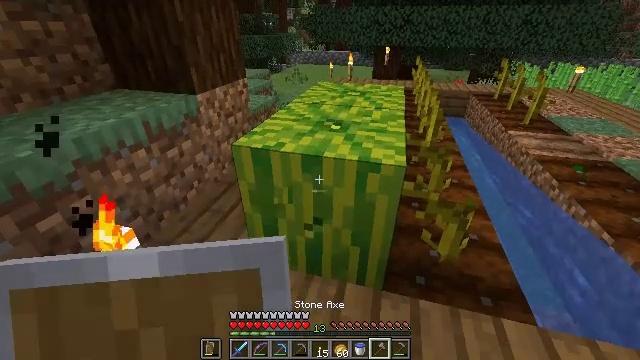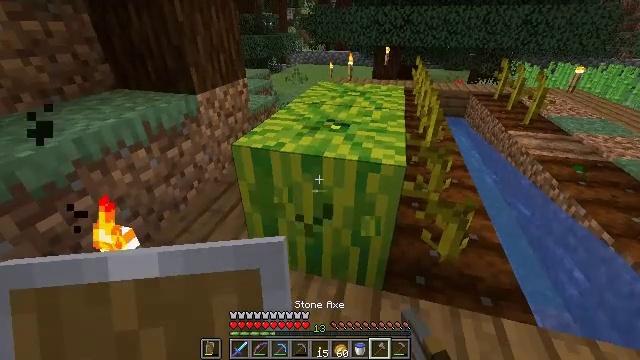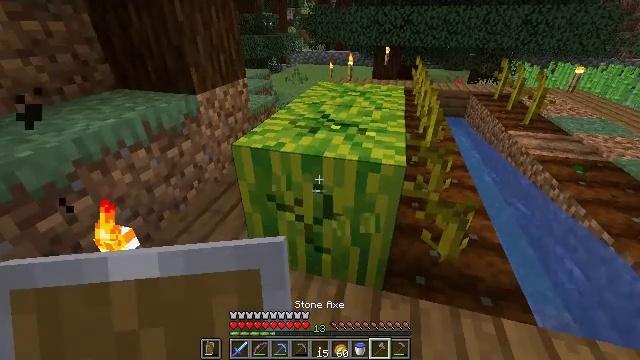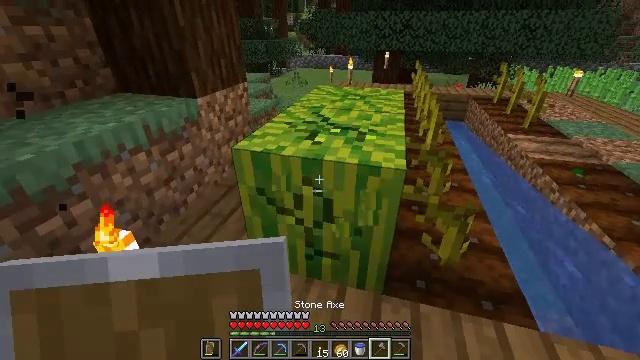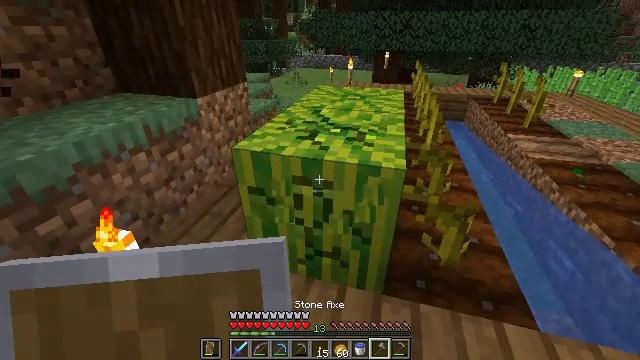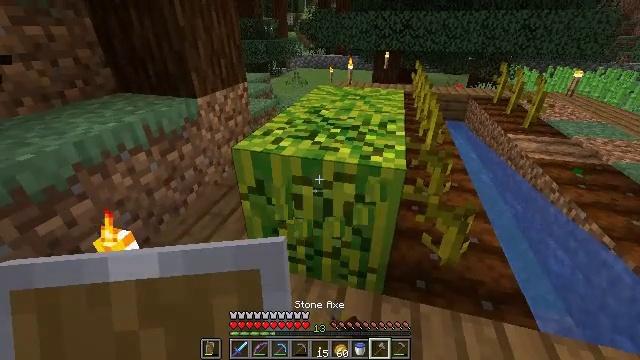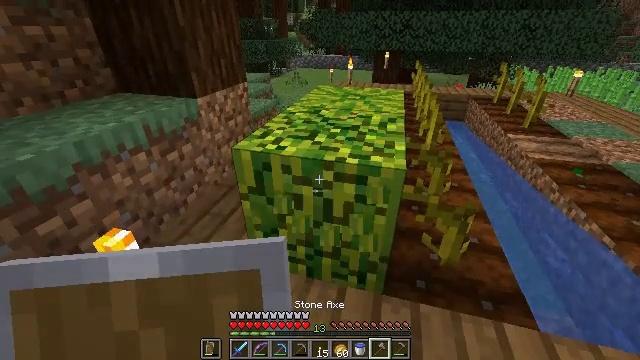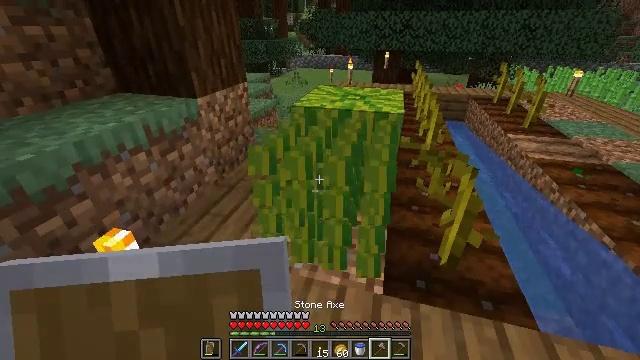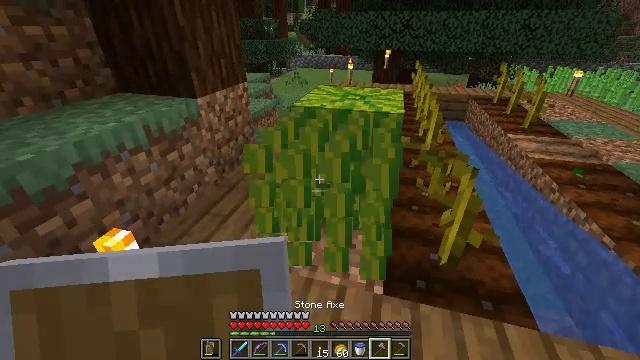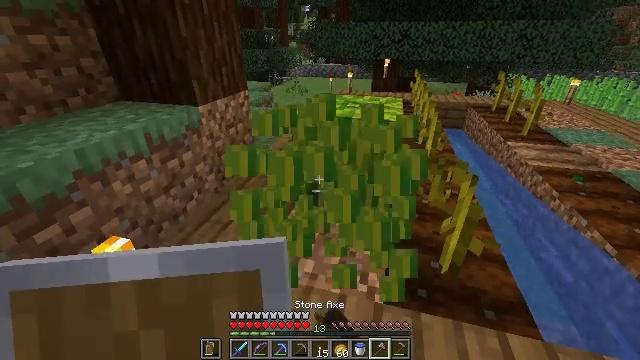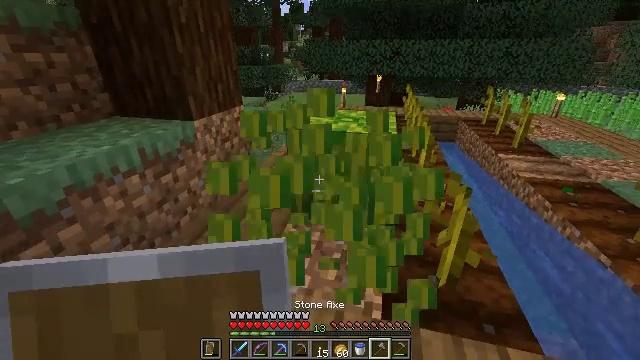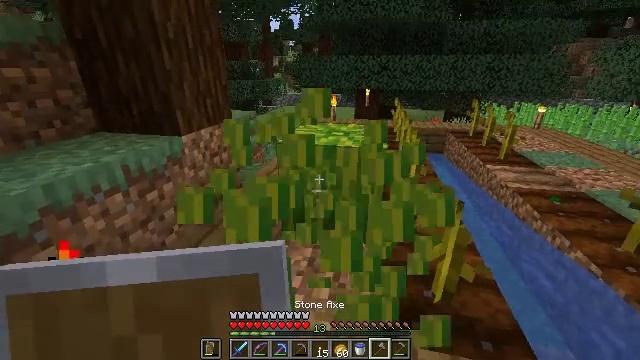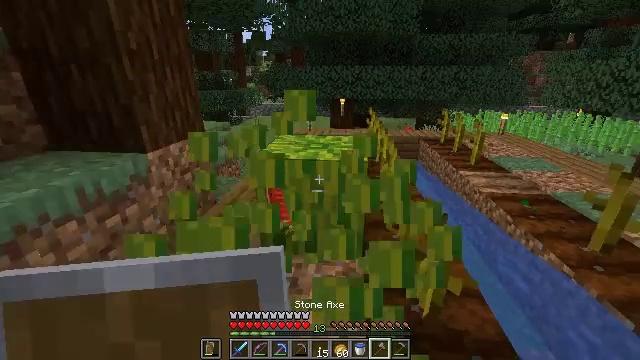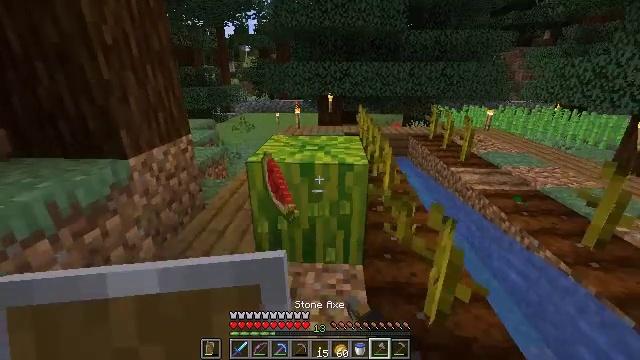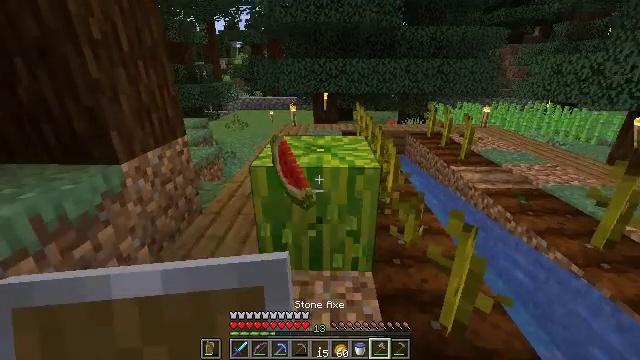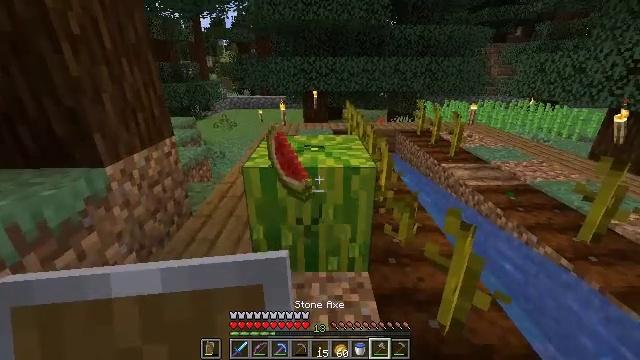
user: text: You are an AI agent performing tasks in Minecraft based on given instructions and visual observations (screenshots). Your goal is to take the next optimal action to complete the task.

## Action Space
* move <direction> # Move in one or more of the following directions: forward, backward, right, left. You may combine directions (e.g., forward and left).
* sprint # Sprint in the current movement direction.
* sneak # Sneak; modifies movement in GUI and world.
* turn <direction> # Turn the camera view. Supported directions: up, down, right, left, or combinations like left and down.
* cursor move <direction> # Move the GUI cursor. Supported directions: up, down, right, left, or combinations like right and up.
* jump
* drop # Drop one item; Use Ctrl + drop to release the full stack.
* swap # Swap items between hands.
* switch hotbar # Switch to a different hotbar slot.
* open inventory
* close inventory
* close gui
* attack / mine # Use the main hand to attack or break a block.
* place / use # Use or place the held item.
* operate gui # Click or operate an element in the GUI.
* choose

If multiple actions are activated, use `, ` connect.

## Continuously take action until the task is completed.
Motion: motion action
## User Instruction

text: Use right equipment to gather melon.
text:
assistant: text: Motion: attack / mine
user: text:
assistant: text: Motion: attack / mine
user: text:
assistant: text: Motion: attack / mine
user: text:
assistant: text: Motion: attack / mine
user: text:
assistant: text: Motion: attack / mine
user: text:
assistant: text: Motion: attack / mine
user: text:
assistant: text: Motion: attack / mine
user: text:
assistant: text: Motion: attack / mine
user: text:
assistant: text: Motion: turn up, attack / mine
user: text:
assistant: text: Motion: turn right and up, attack / mine
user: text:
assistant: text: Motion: move forward, turn right and up, attack / mine
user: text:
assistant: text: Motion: move forward and move left, turn right and up, attack / mine
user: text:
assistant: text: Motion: move forward and move left, turn right, attack / mine
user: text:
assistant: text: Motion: turn right, attack / mine
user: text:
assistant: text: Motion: turn right, attack / mine
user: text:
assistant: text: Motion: attack / mine
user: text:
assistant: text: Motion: attack / mine
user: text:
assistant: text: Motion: attack / mine
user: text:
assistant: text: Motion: attack / mine
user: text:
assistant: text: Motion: attack / mine
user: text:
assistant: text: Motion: attack / mine
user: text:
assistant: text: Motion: attack / mine
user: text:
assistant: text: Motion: attack / mine
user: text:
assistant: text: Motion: attack / mine
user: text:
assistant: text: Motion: attack / mine
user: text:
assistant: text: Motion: attack / mine